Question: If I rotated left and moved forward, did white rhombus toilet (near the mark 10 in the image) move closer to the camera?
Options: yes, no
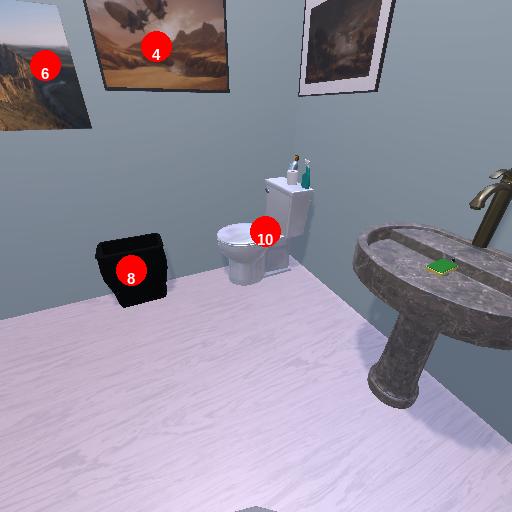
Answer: yes